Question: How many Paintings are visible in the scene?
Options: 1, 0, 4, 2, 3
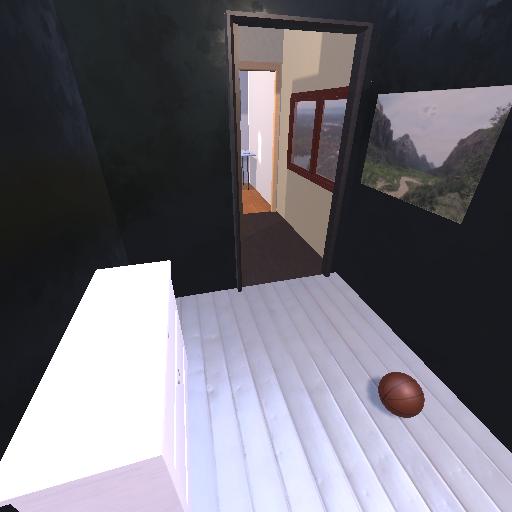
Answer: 1